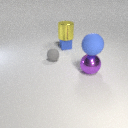
small gray rubber sphere to the left of small blue metal cube